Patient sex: M
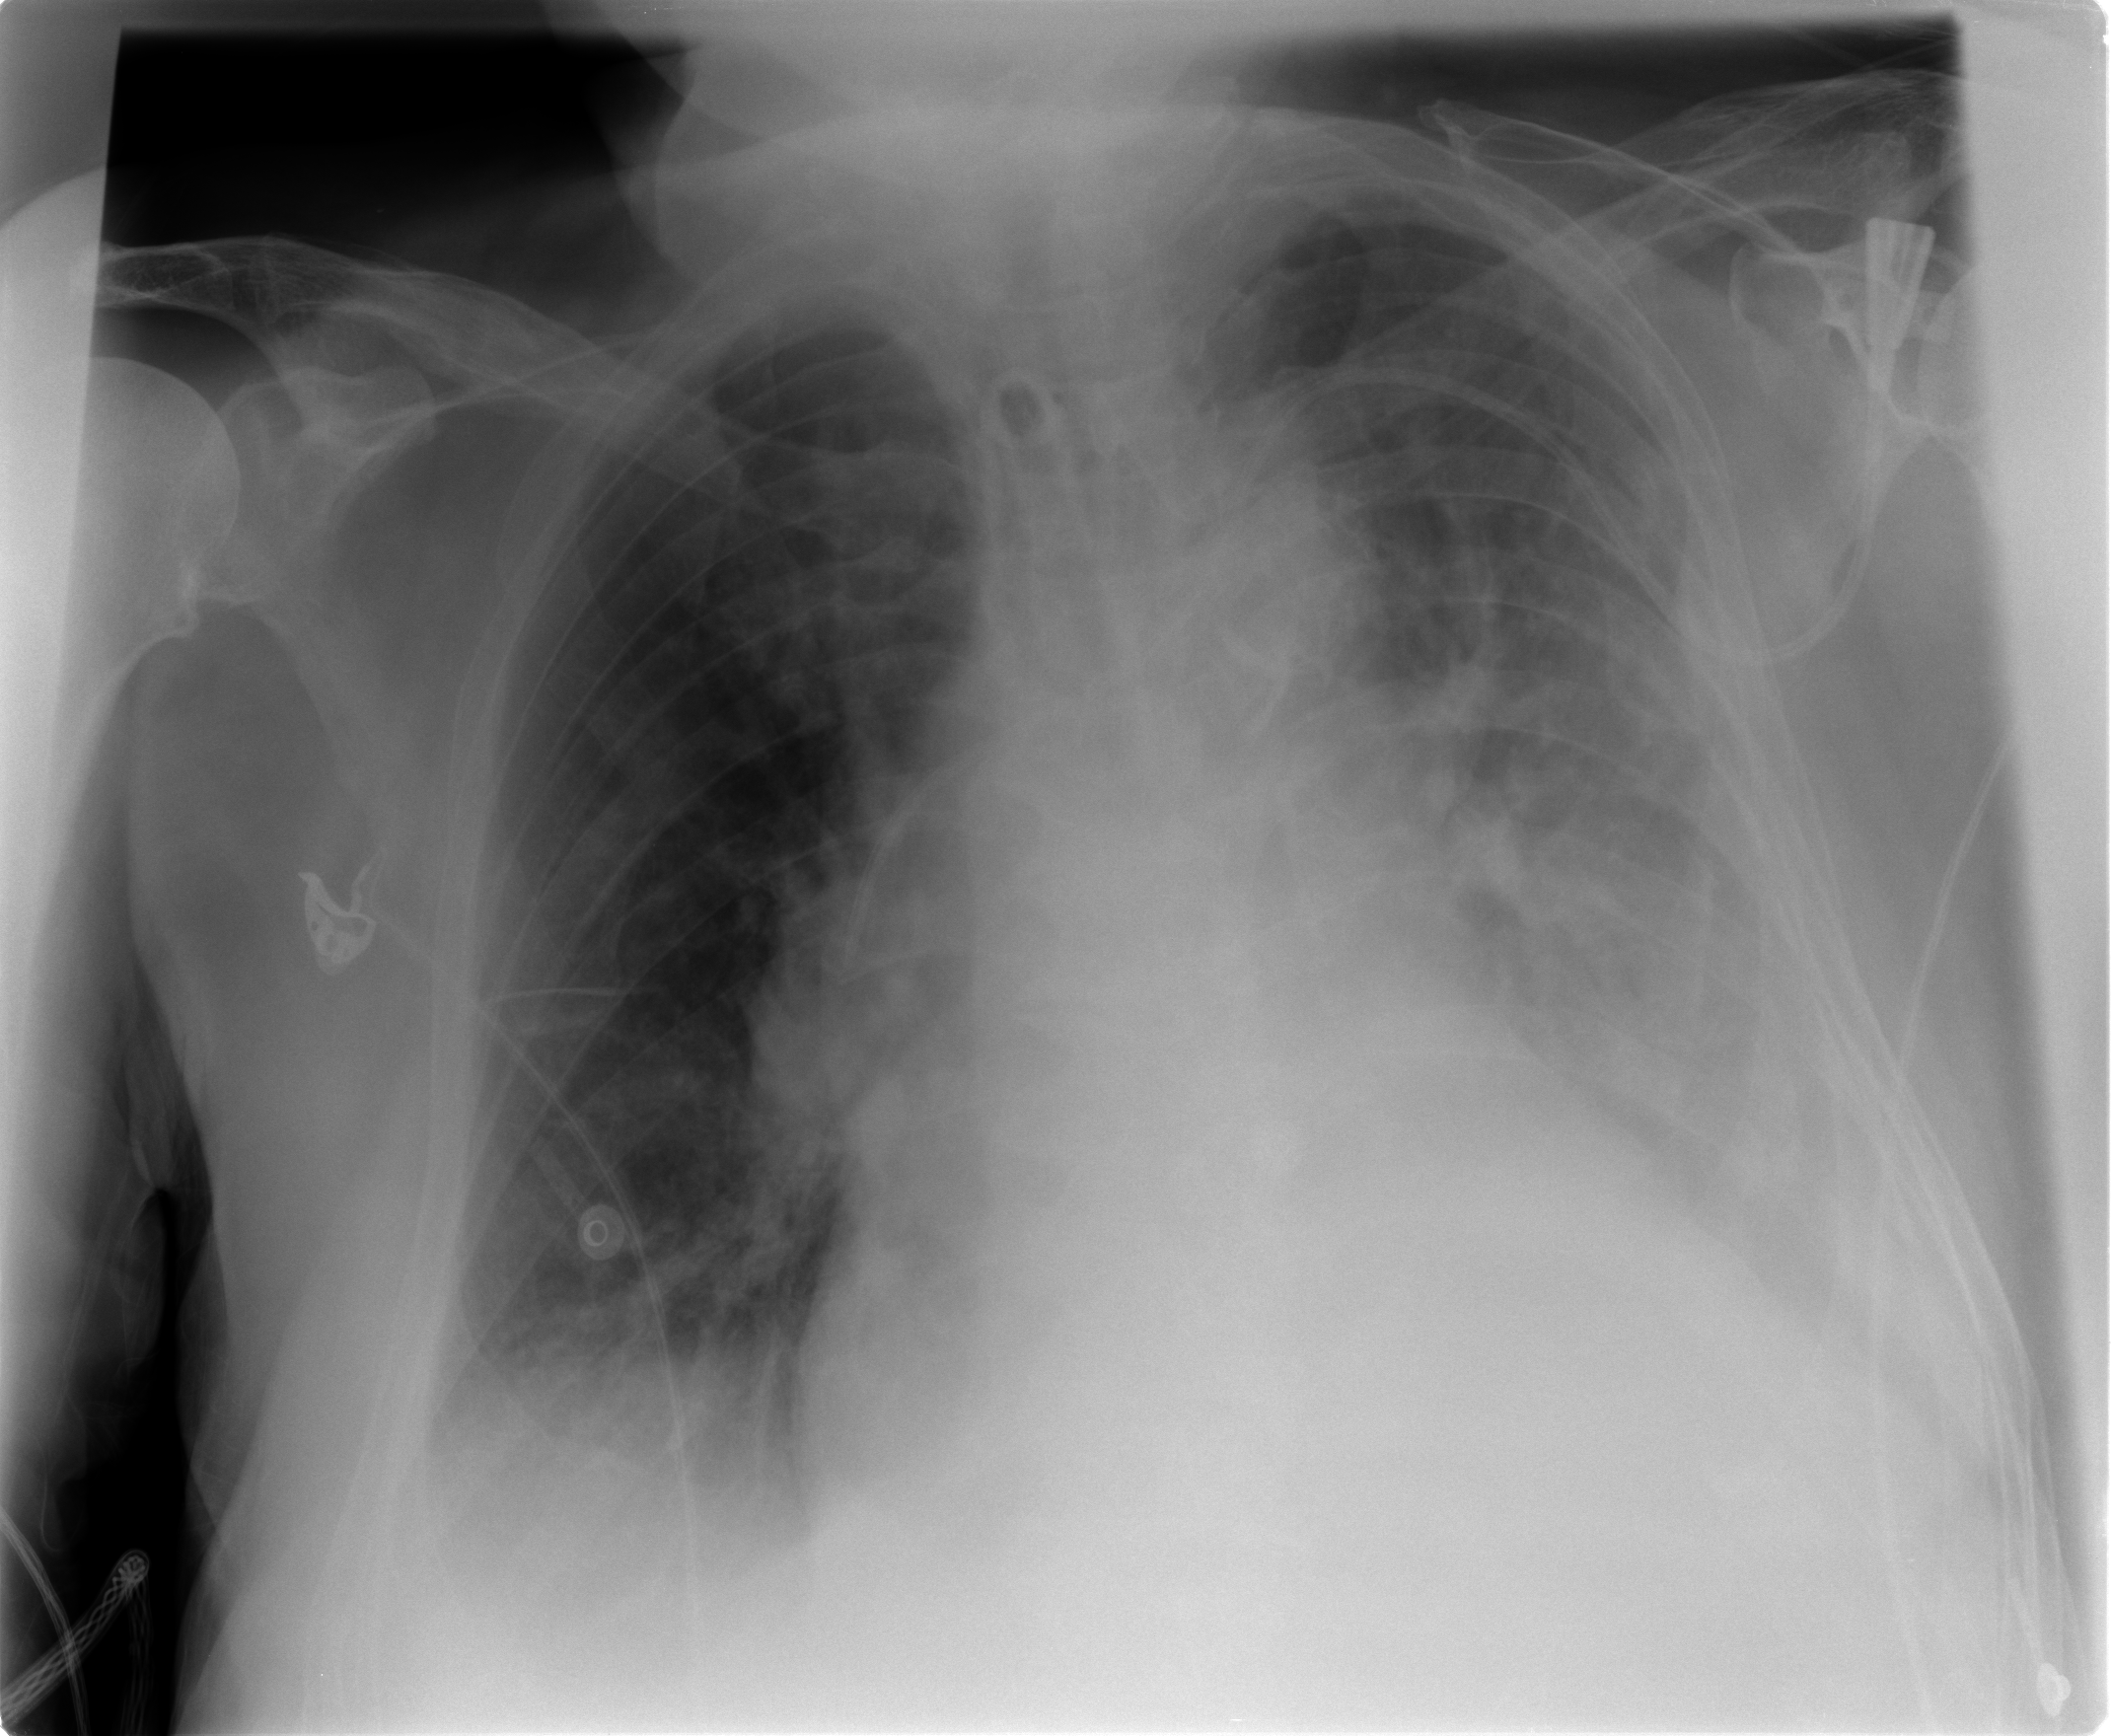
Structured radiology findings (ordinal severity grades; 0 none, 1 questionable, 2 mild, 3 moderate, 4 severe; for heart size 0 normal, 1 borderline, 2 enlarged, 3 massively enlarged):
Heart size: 2
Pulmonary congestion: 2
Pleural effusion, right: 2
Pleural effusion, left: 3
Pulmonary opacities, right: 1
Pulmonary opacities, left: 2
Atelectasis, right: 2
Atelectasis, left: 3